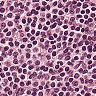
Metastatic tissue present: no